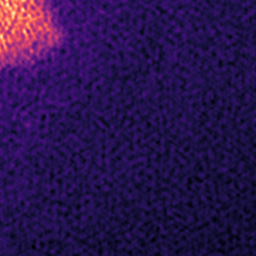
Label: Super-resolution ER image